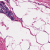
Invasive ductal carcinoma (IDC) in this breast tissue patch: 0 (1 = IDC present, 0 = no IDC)